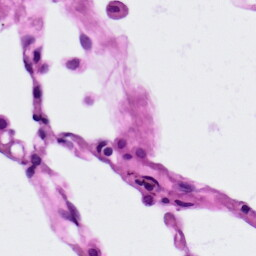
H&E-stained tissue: Lung